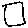
Label: square